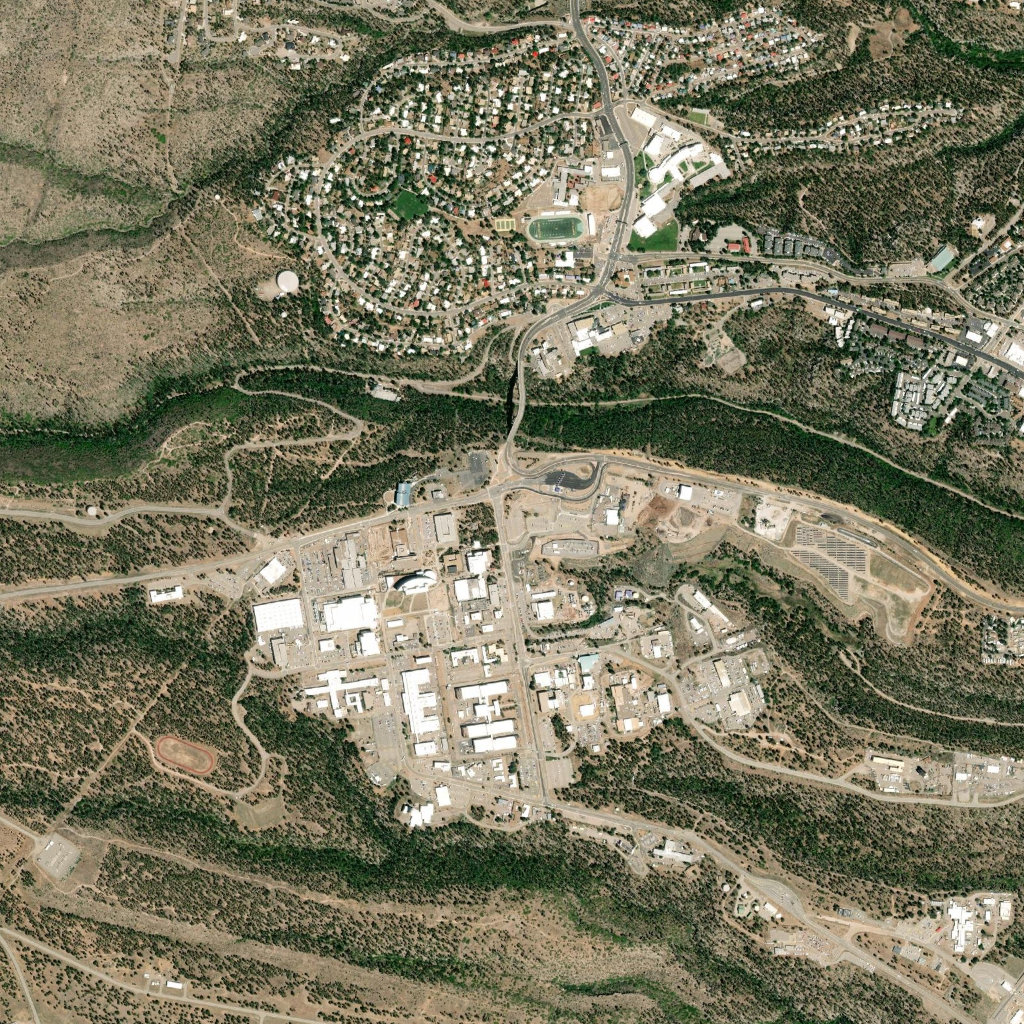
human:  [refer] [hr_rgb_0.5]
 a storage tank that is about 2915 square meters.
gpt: <box>[[26, 26, 29, 28, 0]]</box>

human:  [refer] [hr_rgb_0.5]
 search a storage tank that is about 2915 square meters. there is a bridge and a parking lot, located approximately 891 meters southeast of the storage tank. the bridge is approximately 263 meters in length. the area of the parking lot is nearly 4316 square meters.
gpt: <box>[[26, 26, 29, 28, 0]]</box>